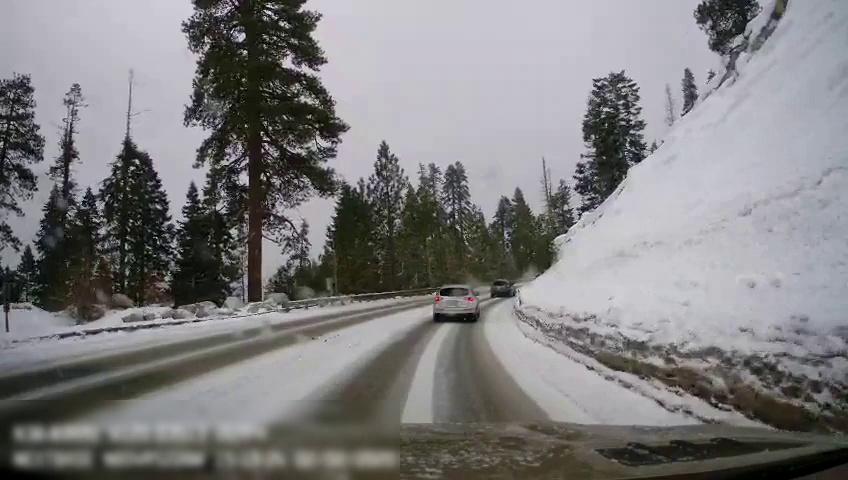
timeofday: Day
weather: Snowy
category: Drivable Space
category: Vehicles | Car
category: Vehicles | Car